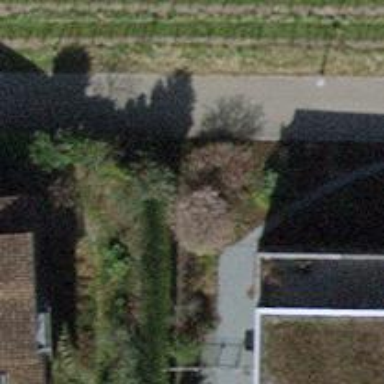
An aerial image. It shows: Hedge acting as barrier.